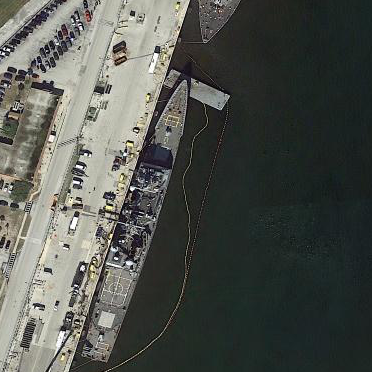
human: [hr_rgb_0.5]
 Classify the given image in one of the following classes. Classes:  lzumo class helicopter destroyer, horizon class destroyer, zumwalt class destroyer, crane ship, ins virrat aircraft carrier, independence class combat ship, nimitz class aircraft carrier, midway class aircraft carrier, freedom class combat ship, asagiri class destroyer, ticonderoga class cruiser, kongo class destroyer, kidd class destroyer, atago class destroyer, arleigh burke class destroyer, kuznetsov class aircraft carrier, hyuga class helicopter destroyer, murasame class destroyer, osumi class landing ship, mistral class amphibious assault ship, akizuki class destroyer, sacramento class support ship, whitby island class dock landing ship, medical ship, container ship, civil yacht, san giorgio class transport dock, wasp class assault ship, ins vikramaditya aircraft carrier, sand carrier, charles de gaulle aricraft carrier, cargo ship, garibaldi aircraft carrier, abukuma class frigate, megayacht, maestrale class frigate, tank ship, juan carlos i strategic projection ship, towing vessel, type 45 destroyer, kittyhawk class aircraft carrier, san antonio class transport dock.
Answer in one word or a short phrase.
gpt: Ticonderoga class cruiser